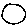
Label: circle